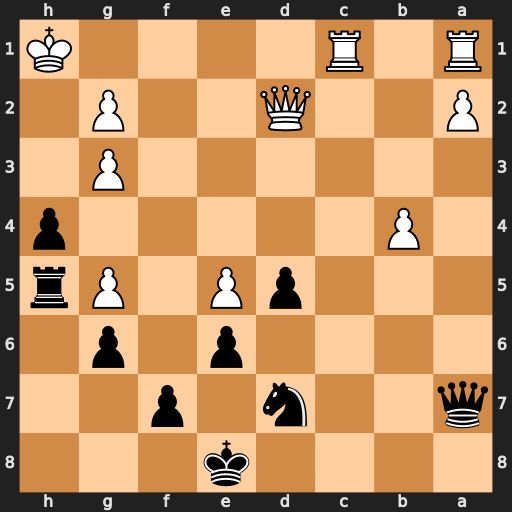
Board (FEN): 4k3/q2n1p2/4p1p1/3pP1Pr/1P5p/6P1/P2Q2P1/R1R4K
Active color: b
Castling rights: -
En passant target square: -
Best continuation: hxg3#